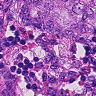
Metastatic tissue present: yes